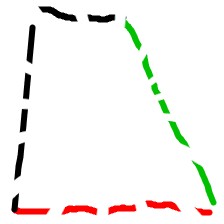
Shape: trapezoid